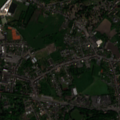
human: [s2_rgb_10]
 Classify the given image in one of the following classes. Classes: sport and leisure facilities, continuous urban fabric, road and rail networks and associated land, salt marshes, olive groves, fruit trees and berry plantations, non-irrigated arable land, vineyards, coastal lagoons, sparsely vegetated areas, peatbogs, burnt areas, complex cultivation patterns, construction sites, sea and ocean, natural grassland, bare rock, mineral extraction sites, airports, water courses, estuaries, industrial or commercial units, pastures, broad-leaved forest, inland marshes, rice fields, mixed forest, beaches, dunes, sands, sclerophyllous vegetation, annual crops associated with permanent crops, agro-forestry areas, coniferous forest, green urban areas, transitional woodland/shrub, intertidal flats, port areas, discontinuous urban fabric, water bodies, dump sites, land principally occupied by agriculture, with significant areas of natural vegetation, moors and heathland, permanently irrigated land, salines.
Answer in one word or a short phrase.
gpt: discontinuous urban fabric, complex cultivation patterns